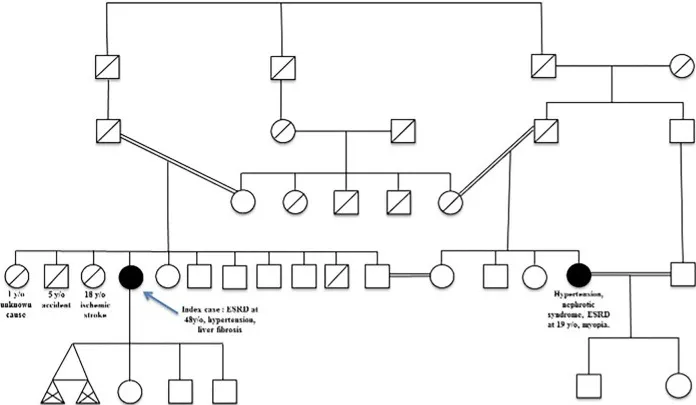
Patient's familial pedigree. The index case is indicated by the blue arrow.
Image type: pathology (immunostaining)